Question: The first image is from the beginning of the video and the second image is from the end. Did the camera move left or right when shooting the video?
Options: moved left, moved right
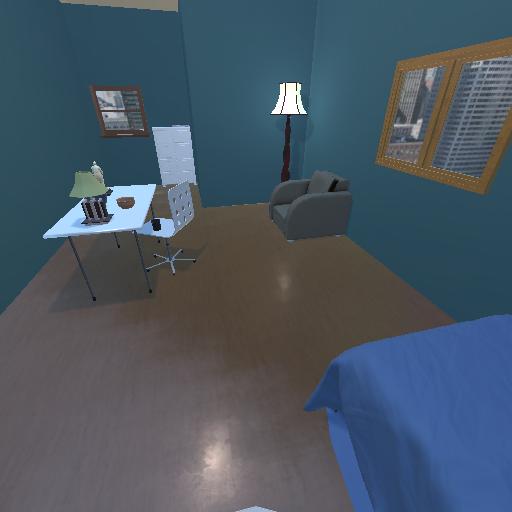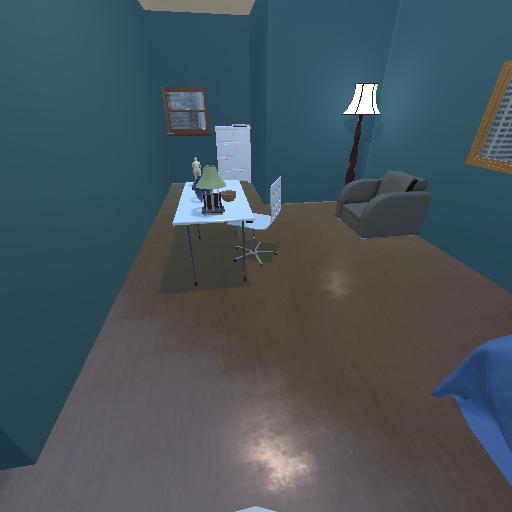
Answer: moved left